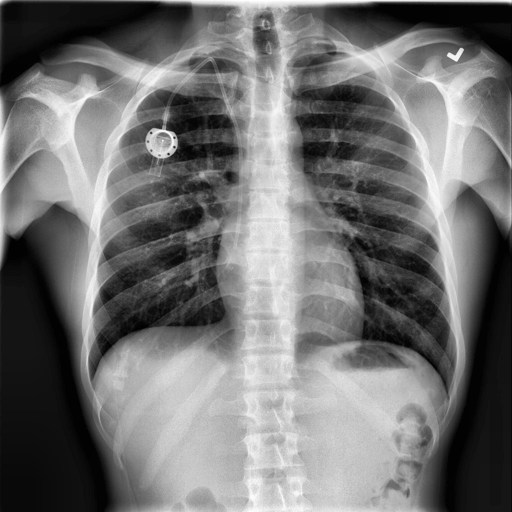
Finding: NORMAL